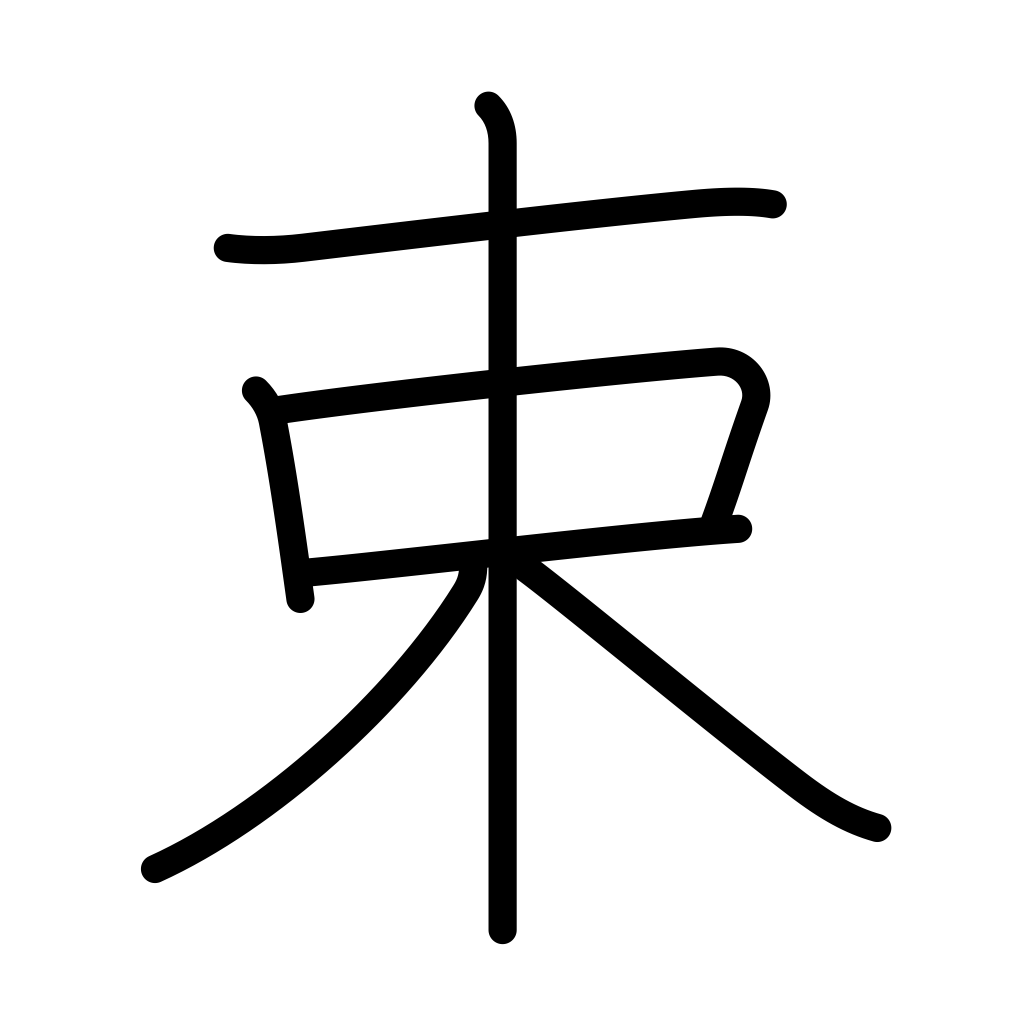
Meaning: bundle, sheaf, ream, tie in bundles, govern, manage, control